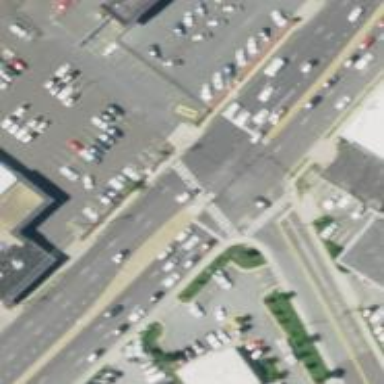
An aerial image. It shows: Uncontrolled road crossing with lines markings.